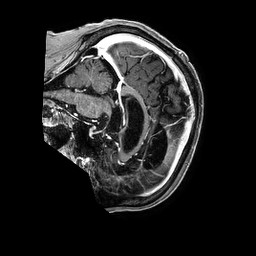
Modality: T1w
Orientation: sagittal
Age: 62
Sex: male
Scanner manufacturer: philips
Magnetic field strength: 3 T
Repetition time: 0.006778 s
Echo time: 0.003087 s